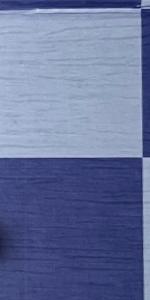
Label: Empty